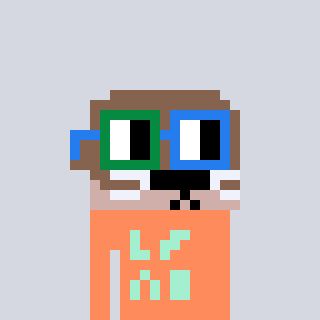
a pixel art character with square green and blue glasses, a otter-shaped head and a peachy-colored body on a cool background